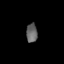
Tissue: prostate
Cell type: T cells
Senescence score: 0.346
Nuclear area (px): 205
Mean DAPI intensity: 100.01